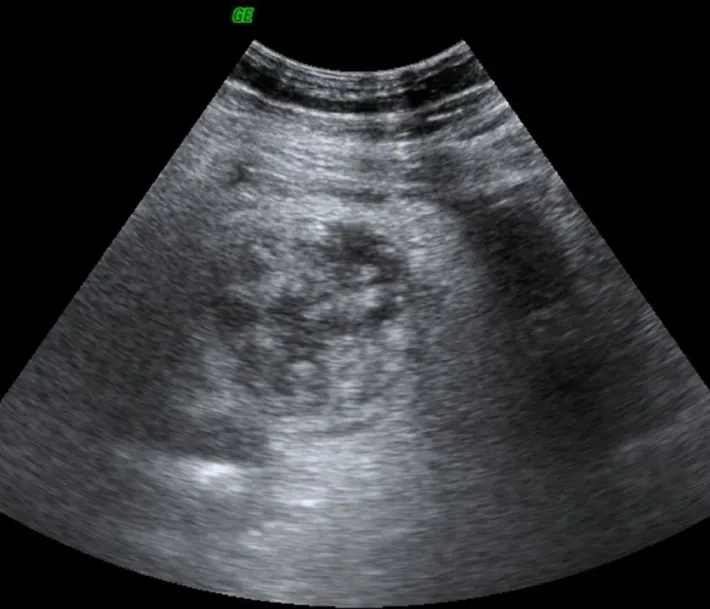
Ultrasound picture (using a low-frequency probe) showing a low echogenic, heterogeneous, thick-walled regular formation with a significant infiltration of the adjacent area.
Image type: radiology (ultrasound)